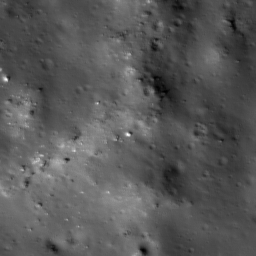
Host type: background_regolith
Lunar coordinates: latitude nan, longitude nan